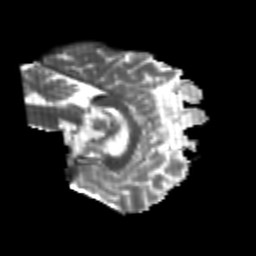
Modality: T2w
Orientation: sagittal
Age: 21
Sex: male
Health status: healthy
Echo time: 0.074 s